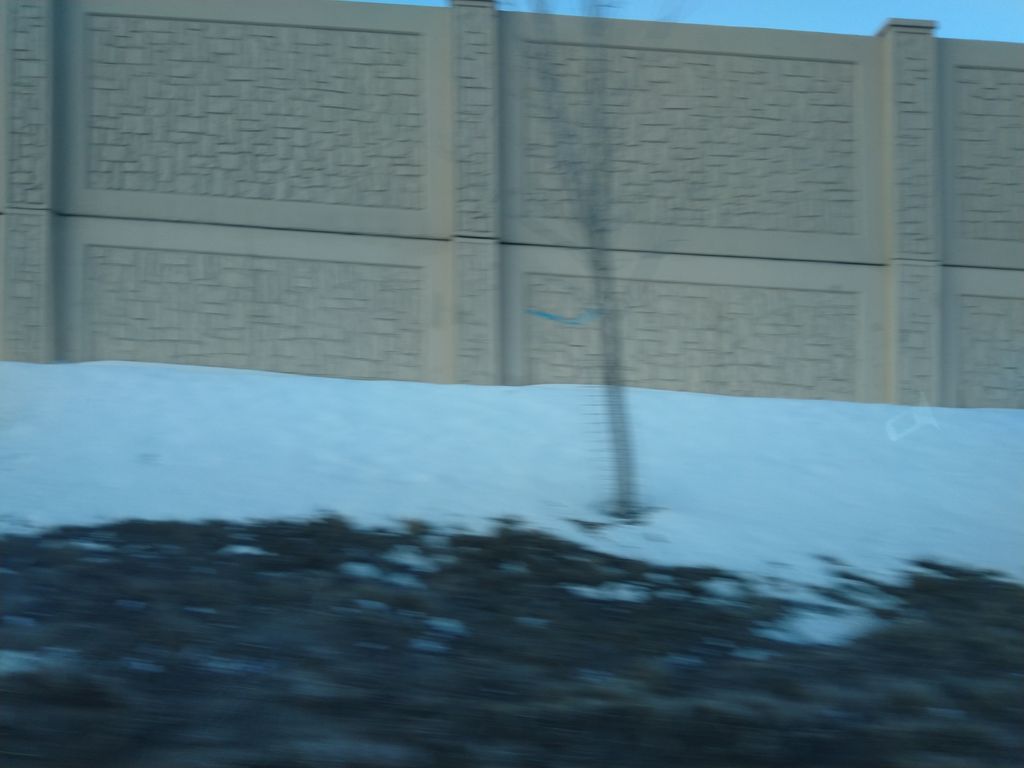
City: calgary